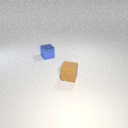
small blue metal cube behind small brown rubber cube